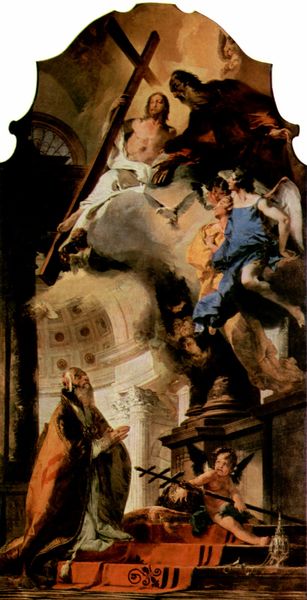
Titel: Der Papst Klemens I. betet zur Heiligen Trinität
Künstler: Giovanni Battista Tiepolo
Standort: München
Institution: Alte Pinakothek
Schlagwörter: blau, flügel, gemälde, gott, himmel, mann, schatten, umhang, vogel, weiß, wolken, gelb, grün, menschen, ocker, braun, fenster, frau, holz, kleid, licht, männer, orange, schwarz, säule, säulen, rot, wolke, beige, leute, teppich, alt, bart, architektur, barock, falten, rahmen, sockel, taube, hände, öl, kirche, rauch, gewand, gold, haare, mantel, decke, krone, locken, renaissance, fliegen, engel, putte, bogen, italien, perspektive, stab, transport, figuren, kuppel, treppe, papst, dekor, tepich, läufer, stufen, ruine, gewölbe, alter, kreuz, flug, schweben, knien, beten, gebet, altar, prister, kreuze, dienste, christus, jesus, jesus christus, kreuzigung, teufel, versuchung, apsis, knieen, weihrauch, grotte, kapelle, heiliger, heilige, fresko, anbeten, heilig, bemalung, anbetung, jesu, putti, christi, erlösung, himmelfahrt, verkündigung, erlöser, geist, kriche, petersdom, stiegen, wandbemalung, hände falten, stiege, roter teppich, kreuzstab, heiliger geist, tiepolo, passion, sebastian, kreutz, beter, egel, fürbitte, messias, jedus, gottessohn, täfelung, sohn gottes, christkind, kleis, himmelfahr, grott, heiliger antonius, hl., jedsus, christkönig, heilland, erretter, jesus von nazaret